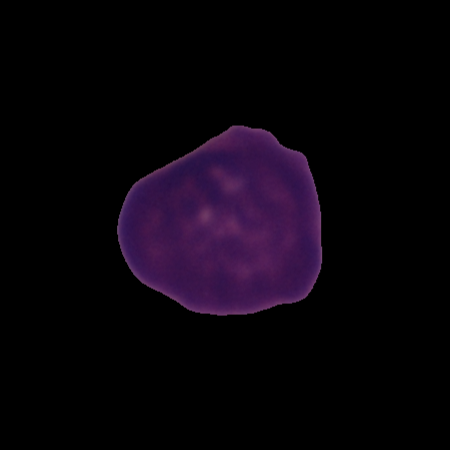
Label: cancer